Aerial crown-view tile of a tropical tree (Barro Colorado Island, Panama), acquired 20250124:
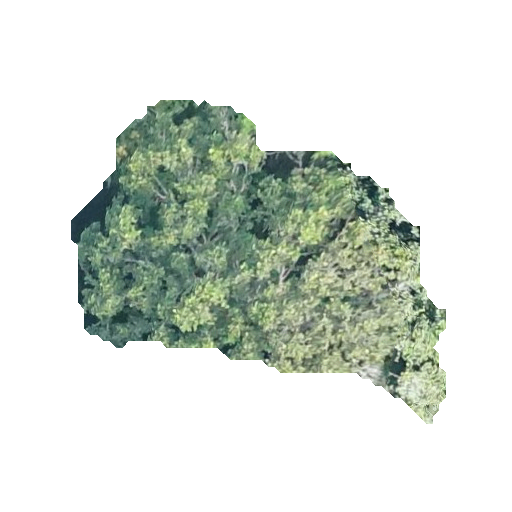
Species: Poulsenia armata
GBIF accepted scientific name: Poulsenia armata
Crown area: 111.143 m²